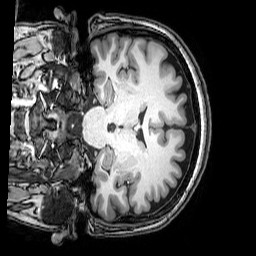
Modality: T1w
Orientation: coronal
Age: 40
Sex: female
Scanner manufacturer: philips
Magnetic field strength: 3 T
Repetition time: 0.008113 s
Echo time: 0.003709 s